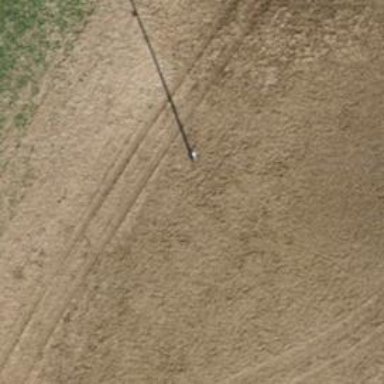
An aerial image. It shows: Minor power line.